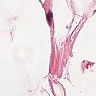
Metastatic tissue present: no